Question: I've been trying to adjust the position of IndicatorView inside UIAlertView, but it never works. i tried to set for loadingIndicator 'loadingIndicator.center = CGPointMake(alert.bounds.size.width / 2, alert.bounds.size.height - 50)' but it didn't apply at all, take a look on this photo :

'''
alert = UIAlertView(title: "Loading...", message: nil , delegate: nil, cancelButtonTitle: nil)
loadingIndicator = UIActivityIndicatorView(frame: CGRectMake(50, 10, 37, 37))
loadingIndicator.center = self.view.center
loadingIndicator.hidesWhenStopped = true
loadingIndicator.activityIndicatorViewStyle = UIActivityIndicatorViewStyle.Gray
loadingIndicator.startAnimating();
alert.setValue(loadingIndicator, forKey: "accessoryView")
loadingIndicator.startAnimating()
alert.show();
'''
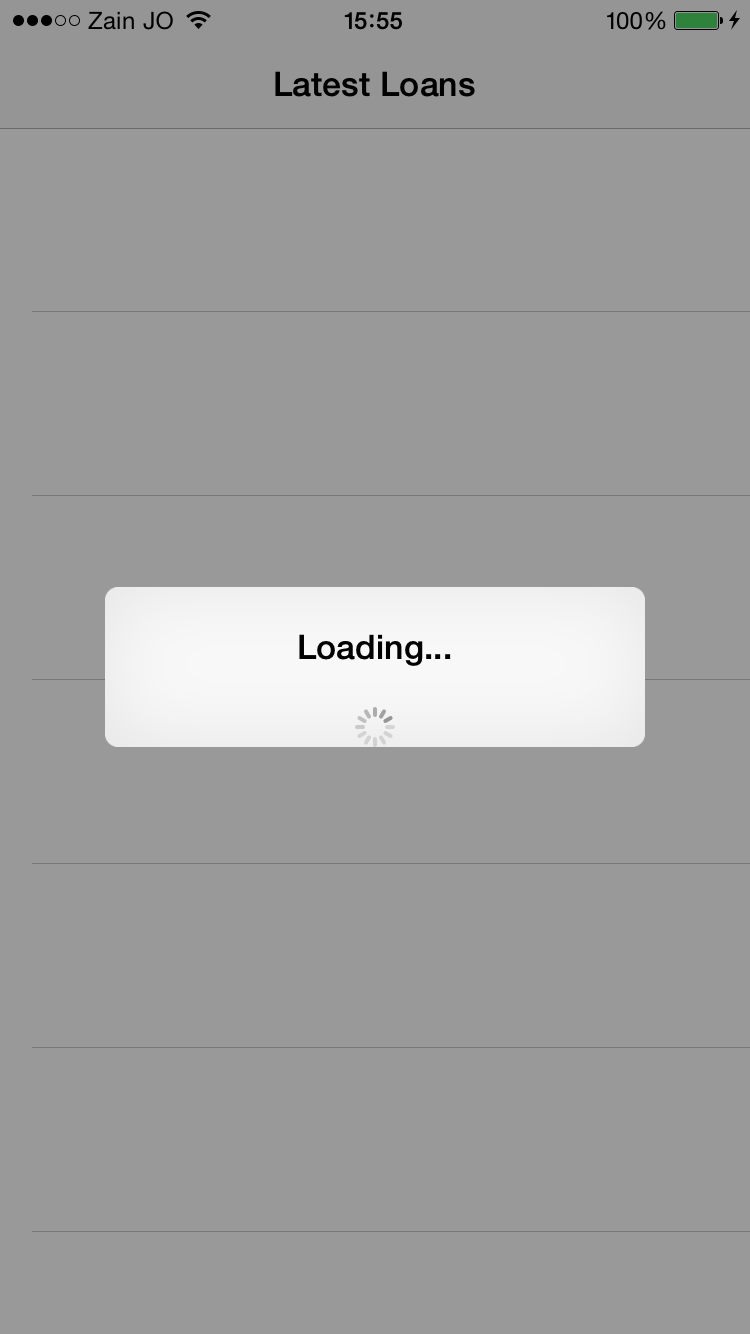
Answer:
Try following code:
'''
var alert : UIAlertView = UIAlertView(title: "Loading...", message: nil , delegate: nil, cancelButtonTitle: nil)
var viewBack:UIView = UIView(frame: CGRectMake(83,0,100,100))
var loadingIndicator: UIActivityIndicatorView = UIActivityIndicatorView(frame: CGRectMake(50, 10, 37, 37))
loadingIndicator.center = viewBack.center
loadingIndicator.hidesWhenStopped = true
loadingIndicator.activityIndicatorViewStyle = UIActivityIndicatorViewStyle.Gray
loadingIndicator.startAnimating();
viewBack.addSubview(loadingIndicator)
viewBack.center = self.view.center
alert.setValue(viewBack, forKey: "accessoryView")
loadingIndicator.startAnimating()
alert.show();
'''